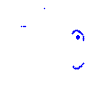
Particle: proton